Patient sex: F
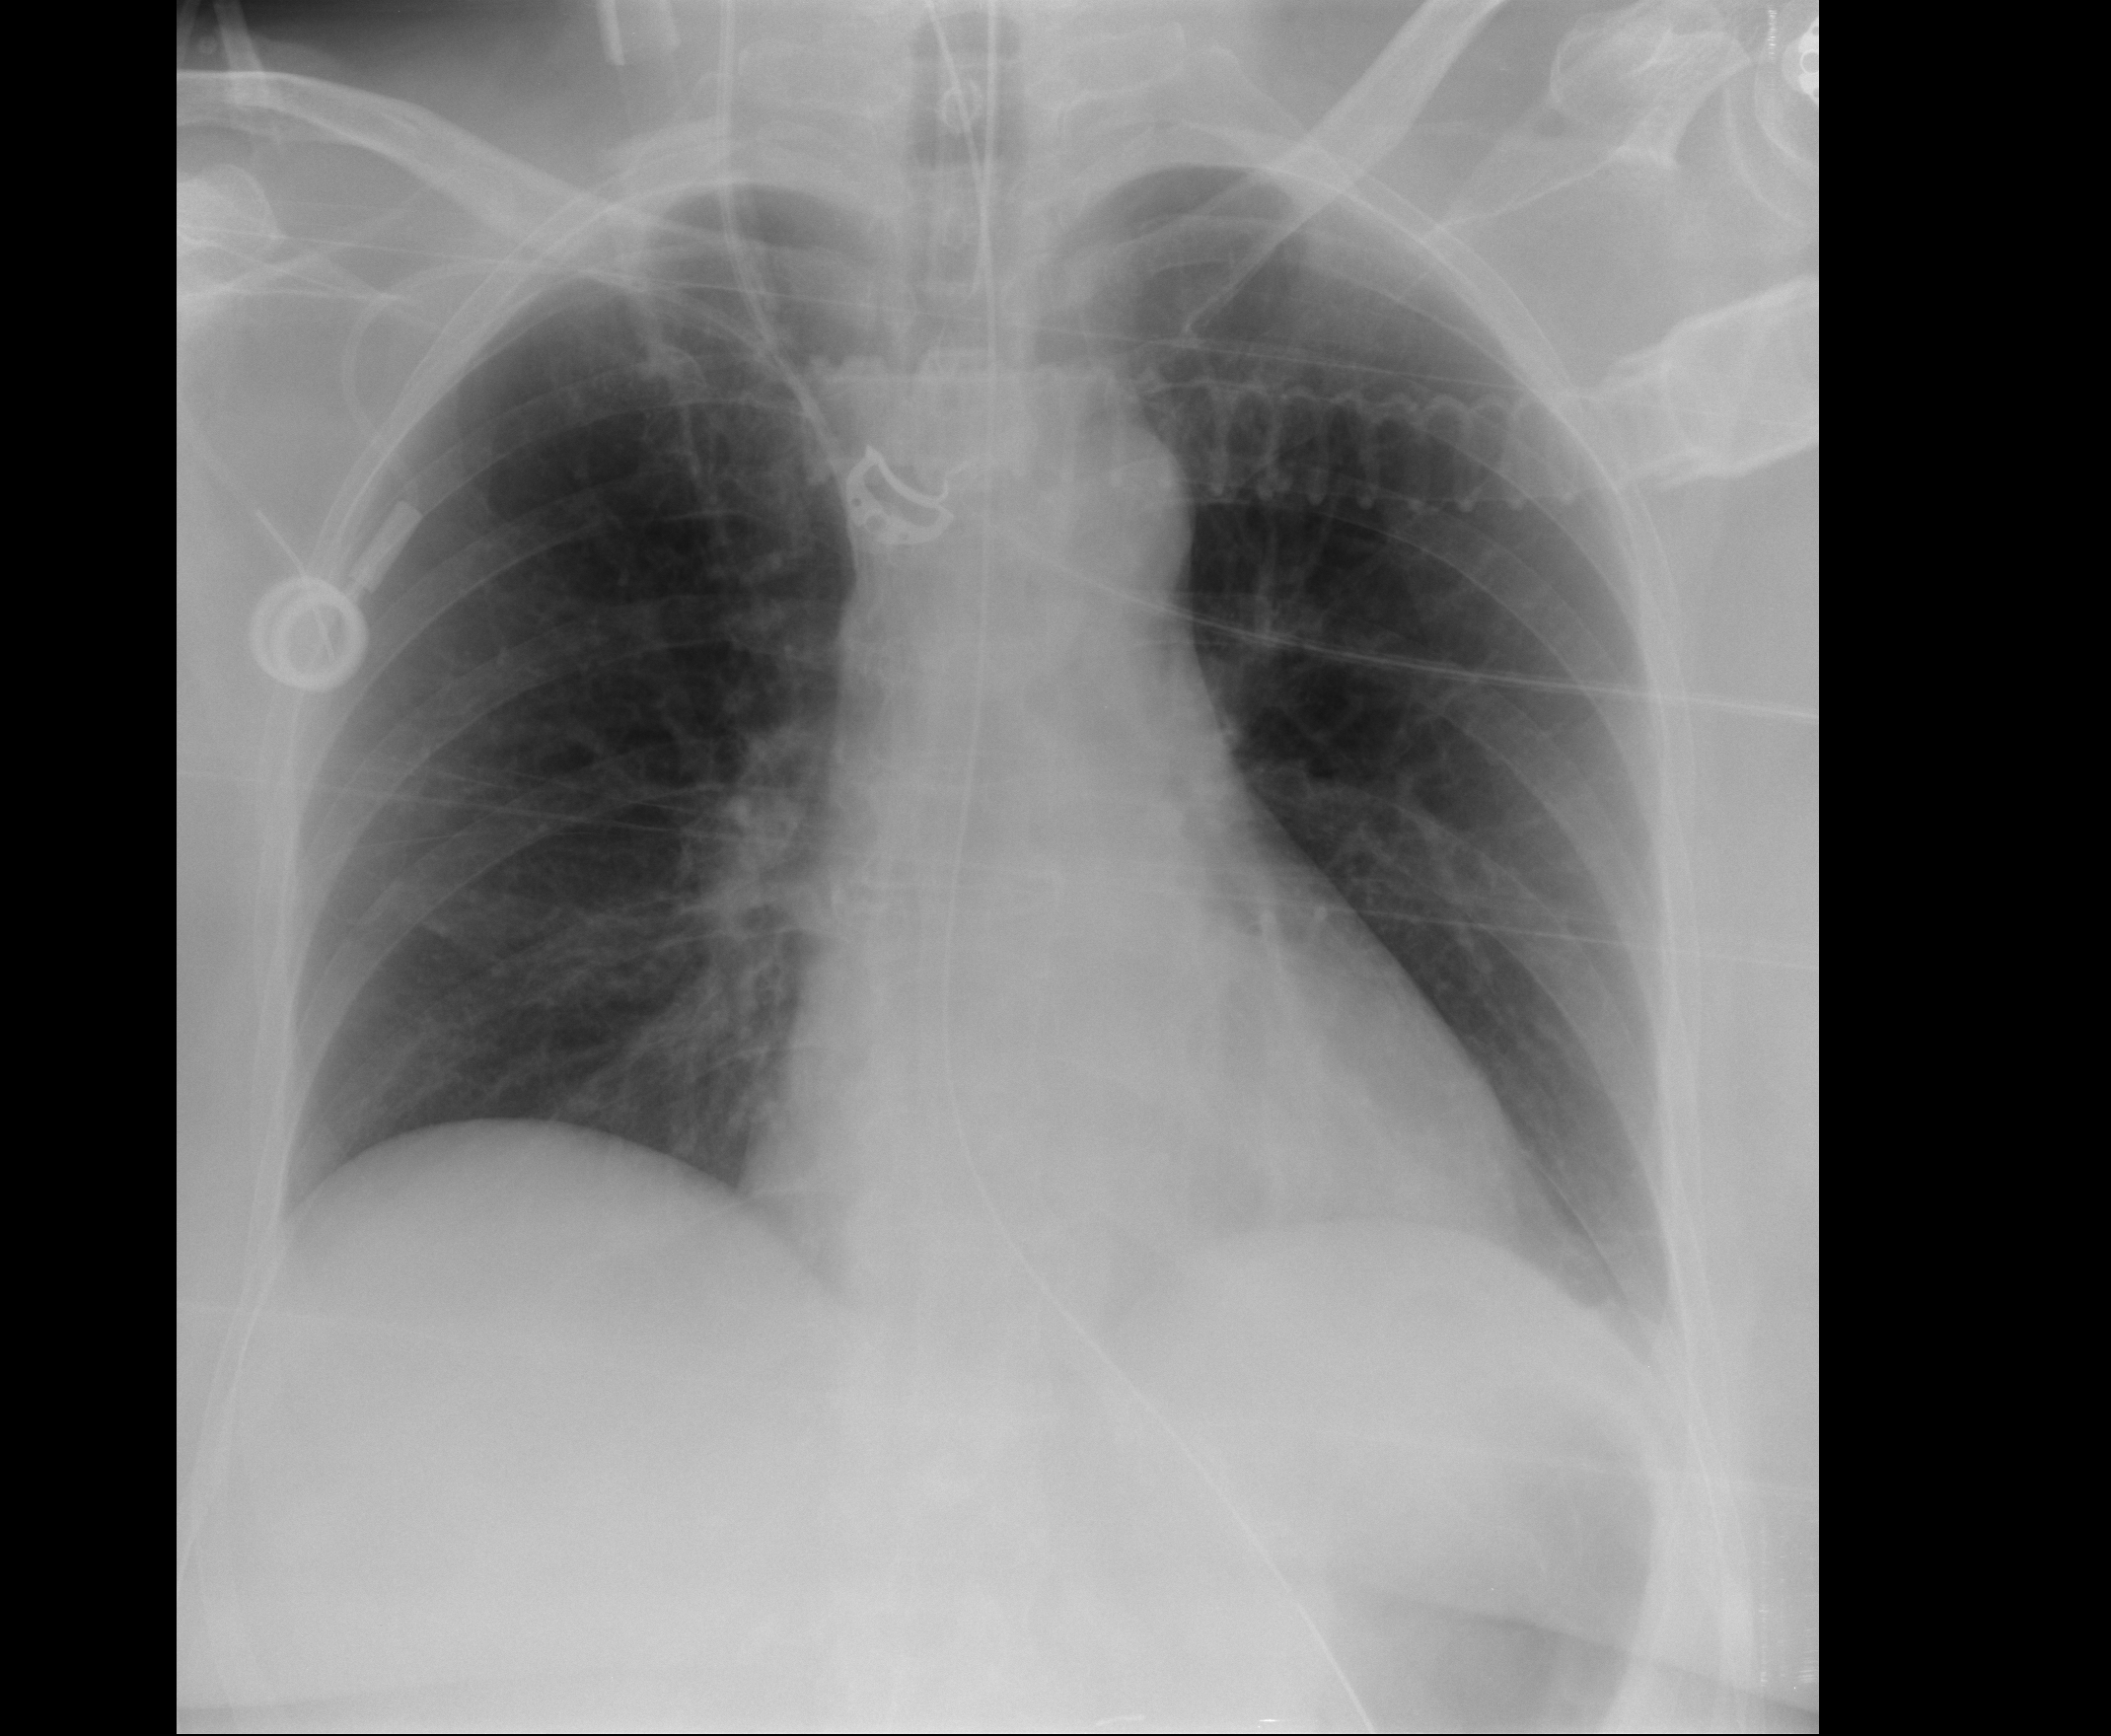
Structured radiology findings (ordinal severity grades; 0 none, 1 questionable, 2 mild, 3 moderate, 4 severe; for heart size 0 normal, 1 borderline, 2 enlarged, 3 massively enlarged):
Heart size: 0
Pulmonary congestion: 0
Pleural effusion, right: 0
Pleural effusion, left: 0
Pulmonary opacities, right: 0
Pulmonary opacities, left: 0
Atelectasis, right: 2
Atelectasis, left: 0